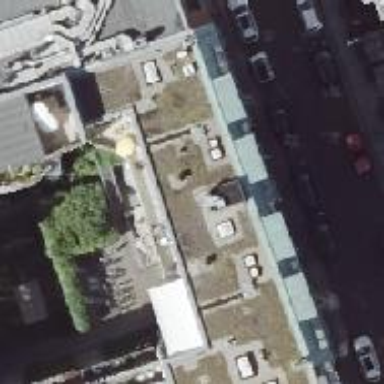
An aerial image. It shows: Restaurant.